Question: I'm programing a function approximation neural network, that is trying to approximate a very complicated function.
For the training data I generated 1000 random numbers between two limits, I then passed these numbers through a function f(x), and got the outputs.
My neural network aims to approximate the inverse of this function. So, I will use the output of the function as the input training data, and the 1000 random numbers as the output training data.
The problem is that when a random number is put into the function f(x), it is much more likely that the output will be between 0 and 0.01, and very very rare that it will fall outside of this range. Below is a number line, with the 1000 numbers from the output of the function plotted on top of it. As you can see the examples do not uniformly cover the full range of possible numbers.

To combat this I used a lot of training examples in hope that there will be more examples in the 0.1 to 0.9 range, but this means using a ridiculous number of examples.
So for functions like this, is it just better to use more examples, or are there problems that will arise if you use a huge amount?
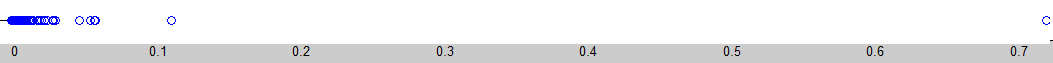
Answer: Simply get rid of everything above 0.01, and then normalize your data from 0 to 0.01 into -1 to 1. Since there are so few datapoints above 0.01, removing them won't affect the training.
Alternatively, try this:
> I recommend normalizing independent numeric data by computing the
means and standard deviation of the numeric x data, then applying the
transform (x - mean) / stddev.
<URL>
You want to spread out the clustered data more evenly along the range 0 to 1 (or -1 to 1).